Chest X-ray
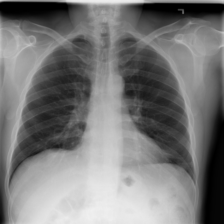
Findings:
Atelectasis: positive
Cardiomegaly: negative
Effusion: negative
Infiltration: positive
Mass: negative
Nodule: negative
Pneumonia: negative
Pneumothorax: negative
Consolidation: negative
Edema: negative
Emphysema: negative
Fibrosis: negative
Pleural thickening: negative
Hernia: negative